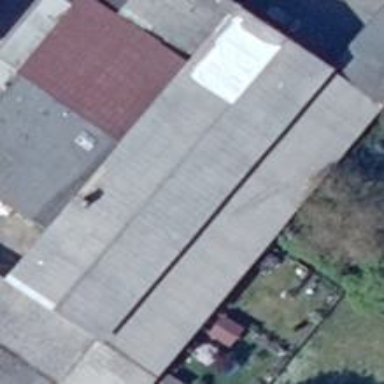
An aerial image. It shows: Industrial building.